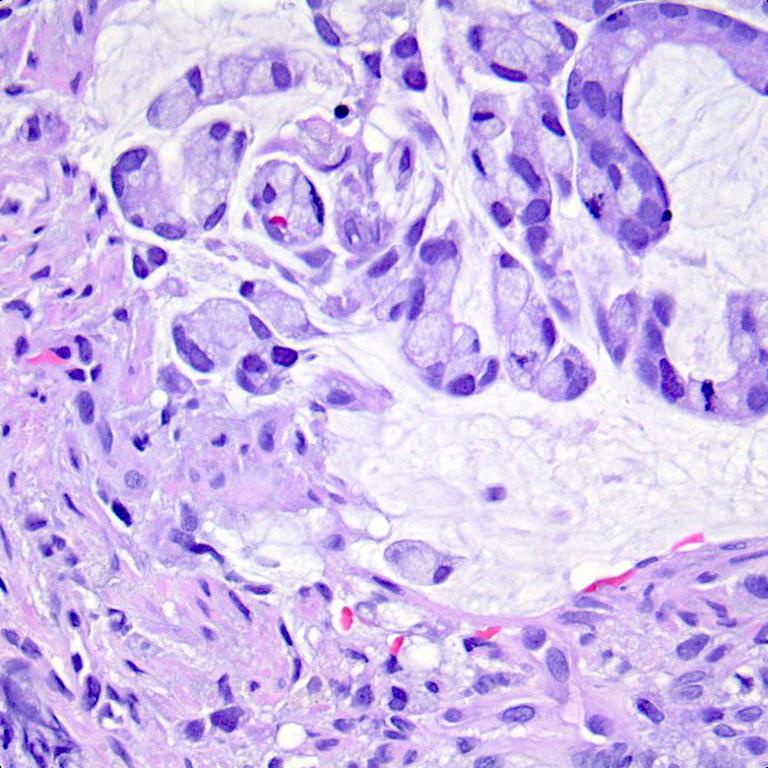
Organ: colon
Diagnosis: adenocarcinomas